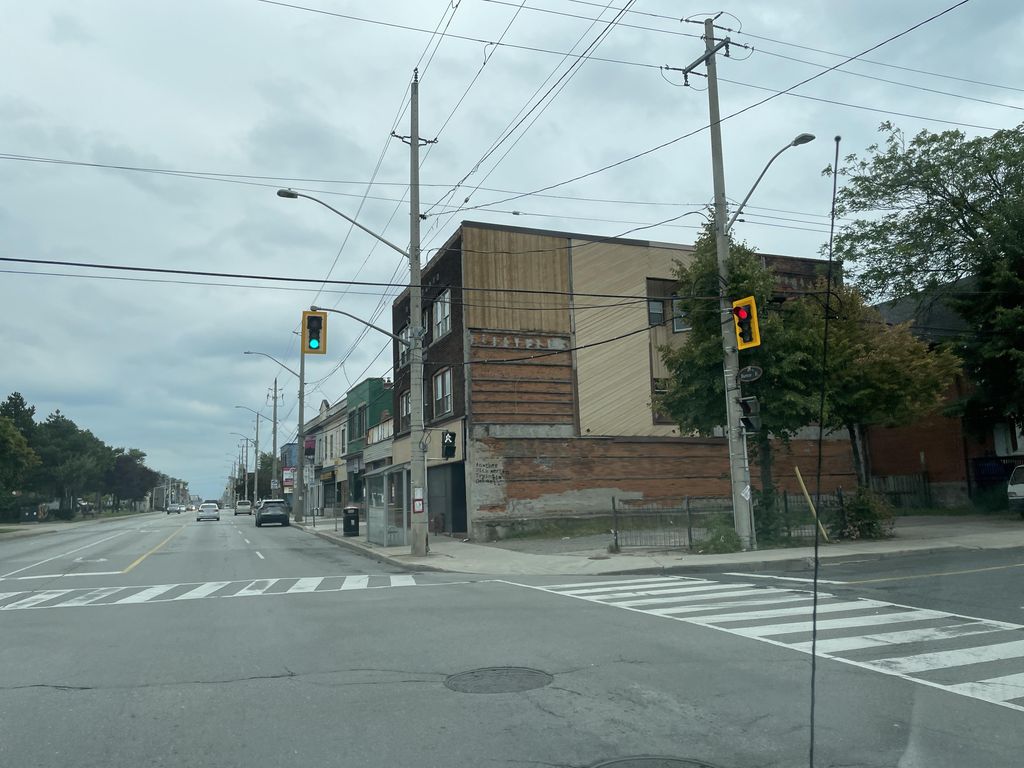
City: hamilton